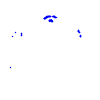
Particle: pion